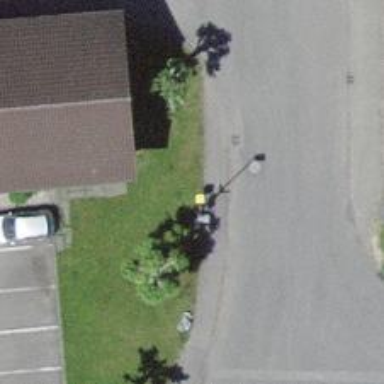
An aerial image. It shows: Post box is visible.